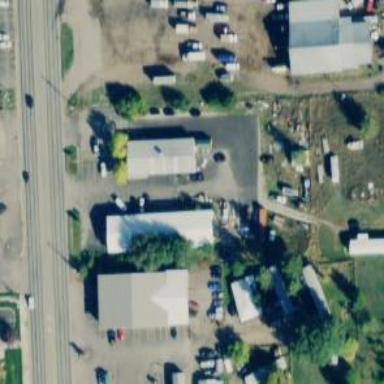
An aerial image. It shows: Marketplace.